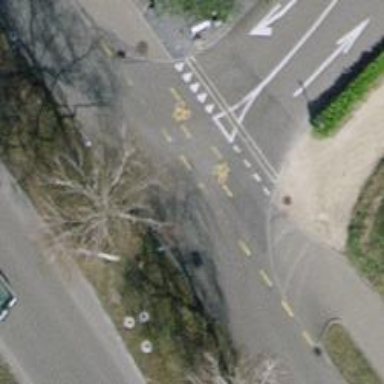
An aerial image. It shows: Uncontrolled and unmarked road crossing.